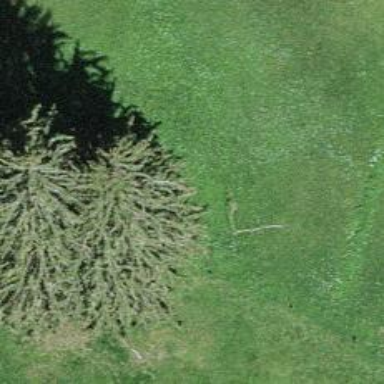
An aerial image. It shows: Evergreen tree with needle-leaved leaves.